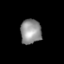
Tissue: lung
Cell type: Epithelial cells
Senescence score: 0.2075
Nuclear area (px): 502
Mean DAPI intensity: 145.976